Interaction volume radius: 5 \u00c5
Interaction volume height: 10 \u00c5
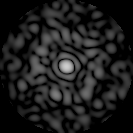
Disorder parameter: 0.8277